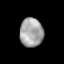
Tissue: lung
Cell type: T cells
Senescence score: 0.2198
Nuclear area (px): 665
Mean DAPI intensity: 162.362